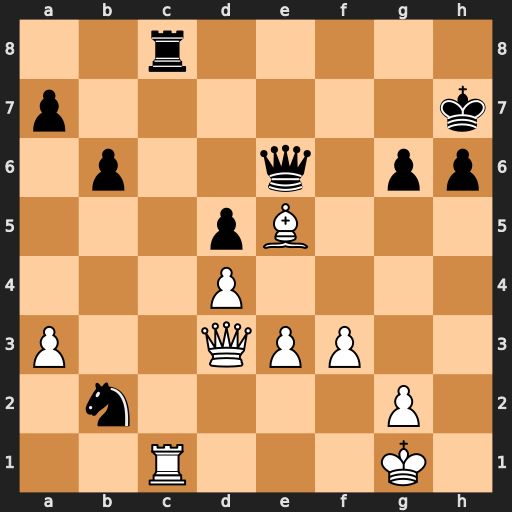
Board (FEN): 2r5/p6k/1p2q1pp/3pB3/3P4/P2QPP2/1n4P1/2R3K1
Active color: w
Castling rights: -
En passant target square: -
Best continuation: Rxc8 Qxc8 Qb5 Nc4 Qxd5